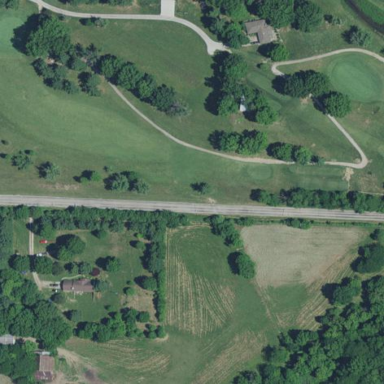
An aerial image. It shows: Golf fairway surrounded by grass.